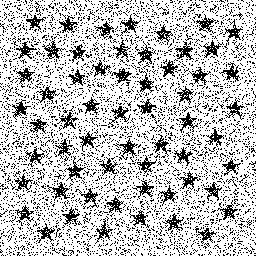
Squares: 0
Triangles: 0
Stars: 59
Total shapes: 59